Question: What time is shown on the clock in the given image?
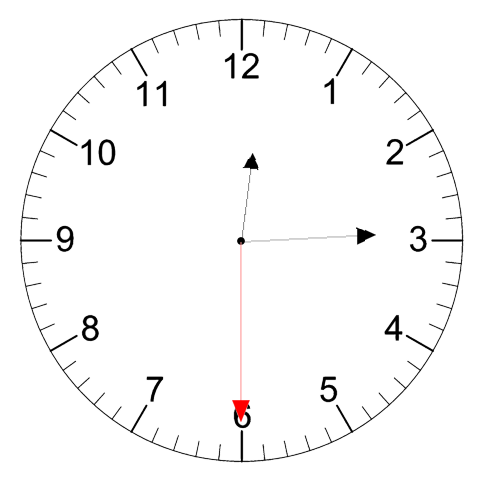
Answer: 12:14:30